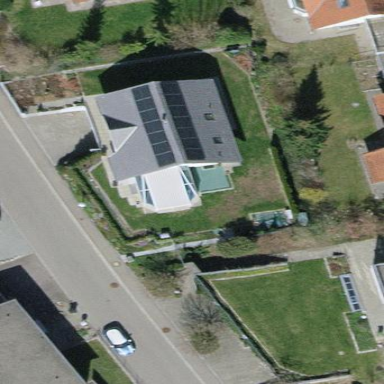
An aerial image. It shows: Detached building with tiled roof.